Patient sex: F
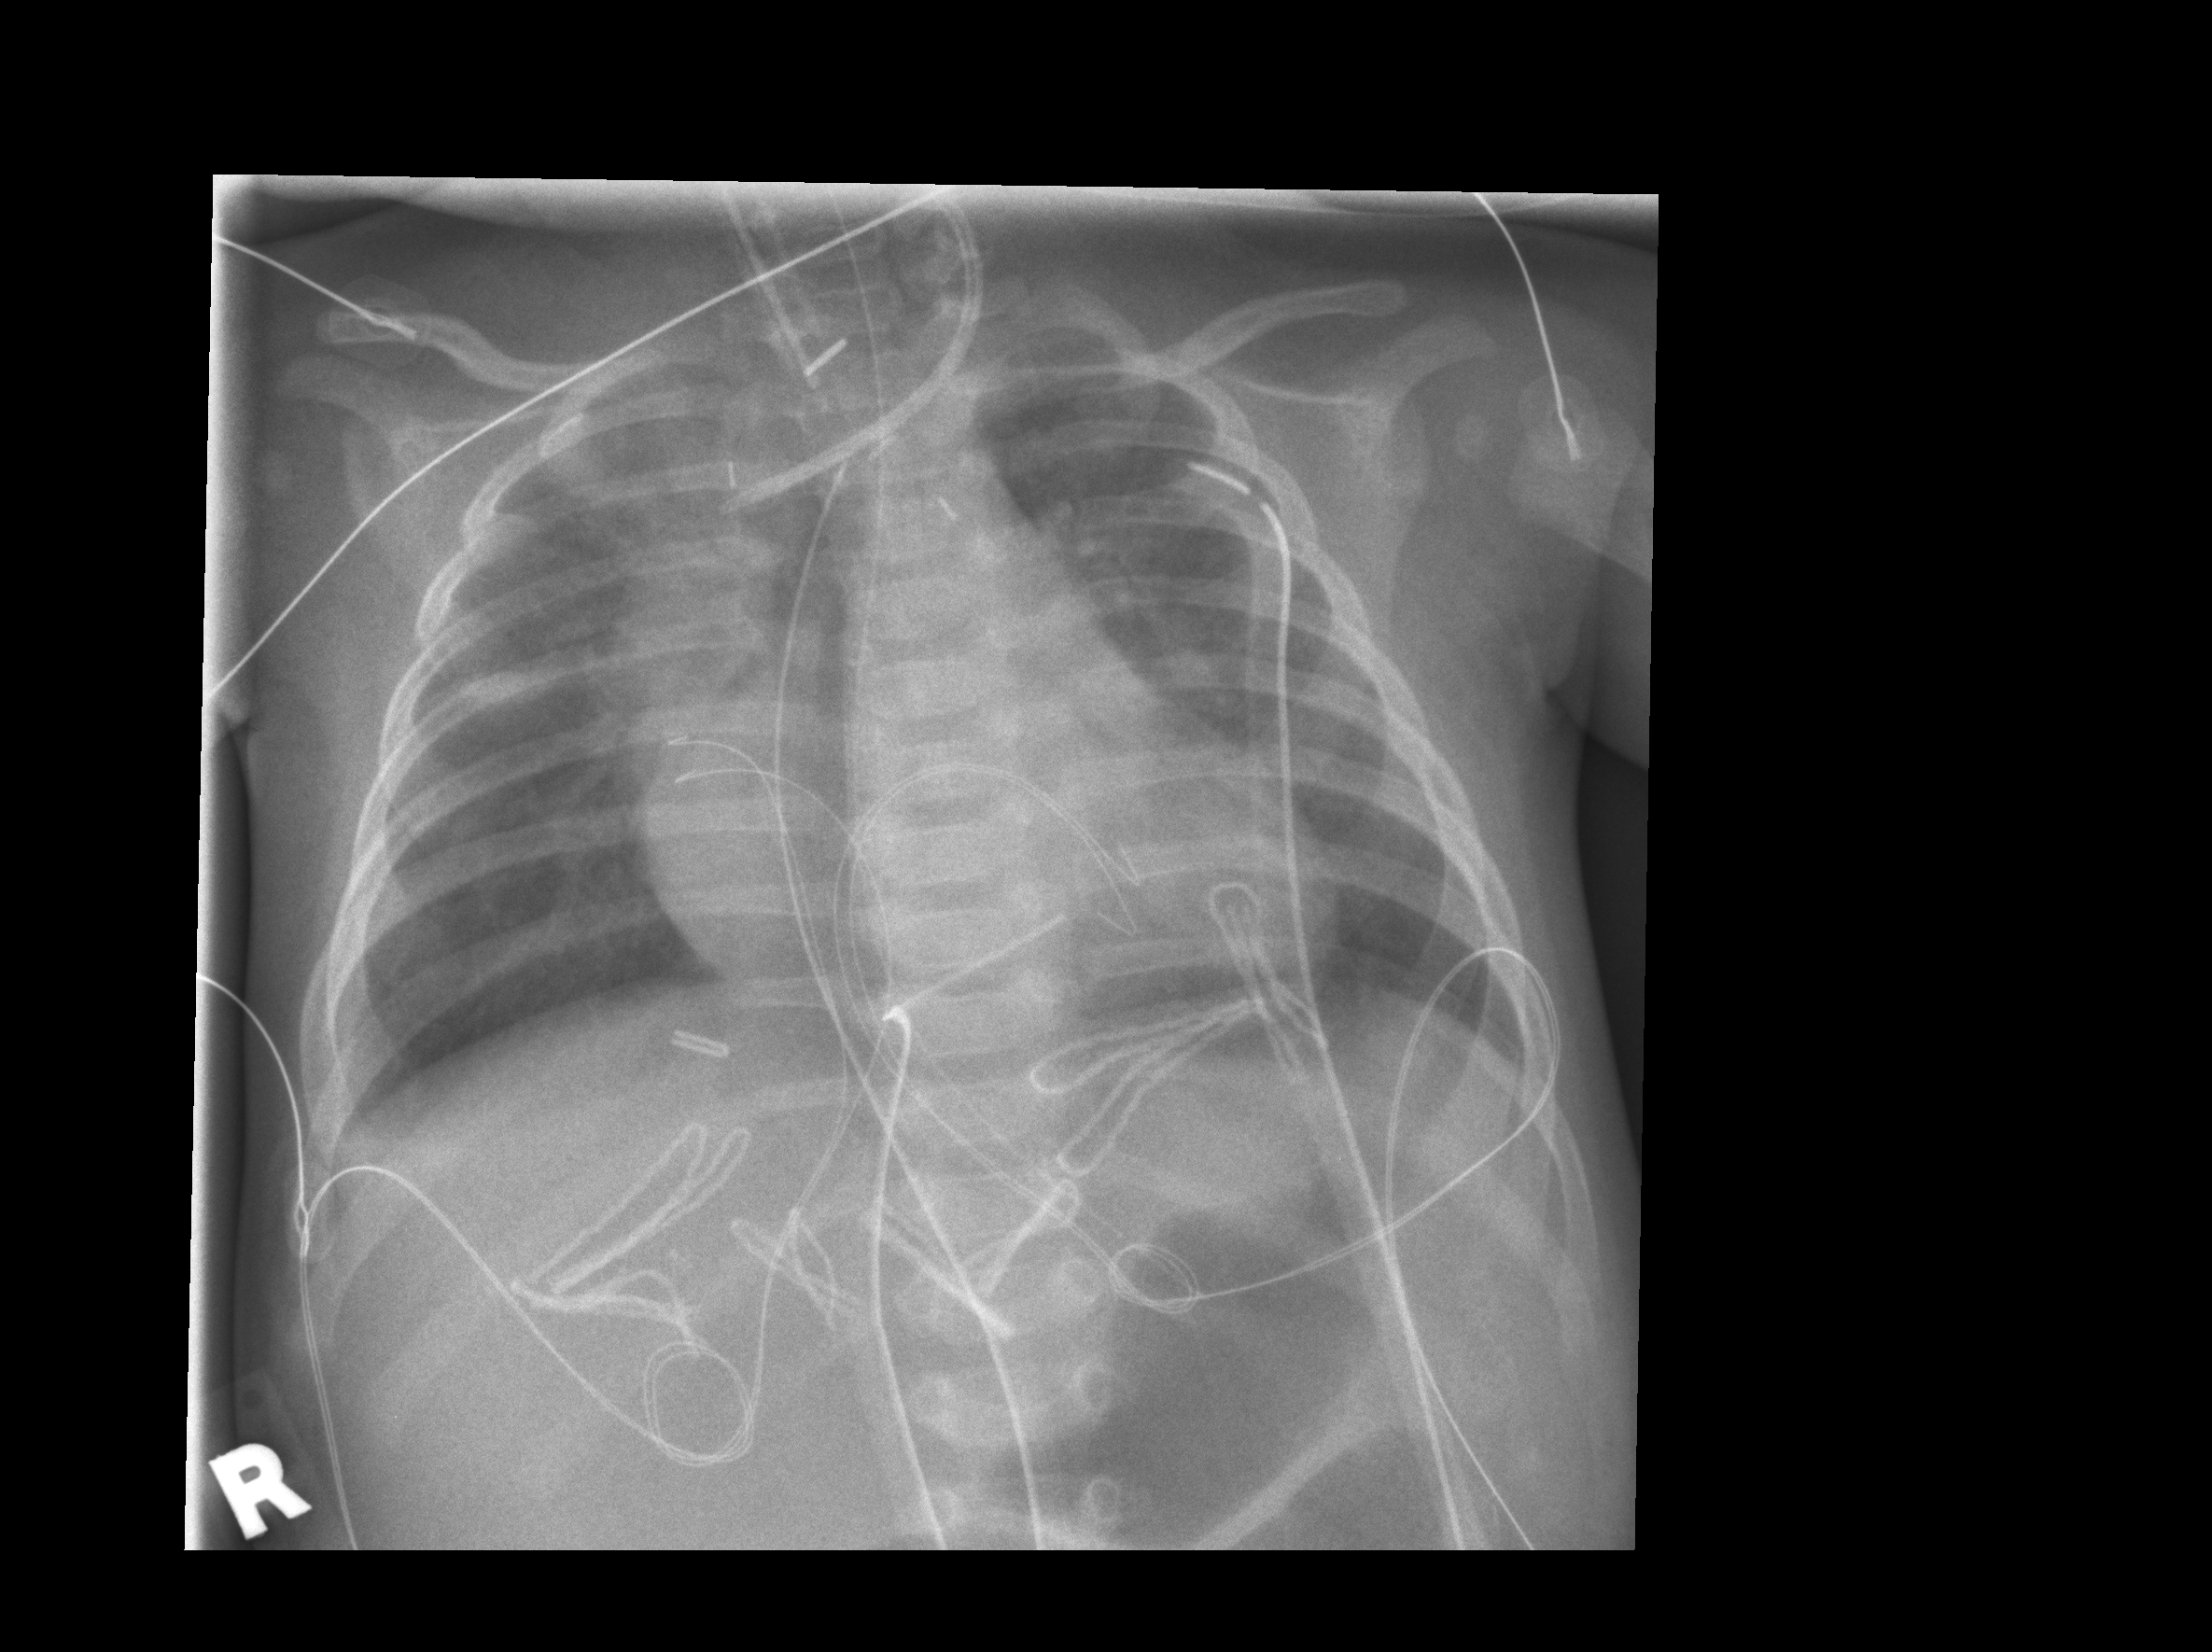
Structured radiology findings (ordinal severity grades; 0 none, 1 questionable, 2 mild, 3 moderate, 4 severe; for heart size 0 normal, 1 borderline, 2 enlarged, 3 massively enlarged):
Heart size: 2
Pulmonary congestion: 1
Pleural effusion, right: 0
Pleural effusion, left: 0
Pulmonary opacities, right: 0
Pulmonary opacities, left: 0
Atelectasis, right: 0
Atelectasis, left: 0